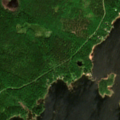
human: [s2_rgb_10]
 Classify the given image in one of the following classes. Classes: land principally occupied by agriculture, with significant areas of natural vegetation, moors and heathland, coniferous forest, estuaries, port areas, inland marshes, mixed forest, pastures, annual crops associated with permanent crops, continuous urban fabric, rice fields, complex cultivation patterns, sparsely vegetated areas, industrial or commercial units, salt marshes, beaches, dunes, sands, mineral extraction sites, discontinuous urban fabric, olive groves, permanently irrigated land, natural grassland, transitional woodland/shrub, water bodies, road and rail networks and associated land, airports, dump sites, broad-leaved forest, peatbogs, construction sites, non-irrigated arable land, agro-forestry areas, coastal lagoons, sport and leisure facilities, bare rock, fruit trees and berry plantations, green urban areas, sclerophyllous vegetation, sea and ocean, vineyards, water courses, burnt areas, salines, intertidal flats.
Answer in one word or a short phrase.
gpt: coniferous forest, mixed forest, sea and ocean